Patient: sex M, age 42
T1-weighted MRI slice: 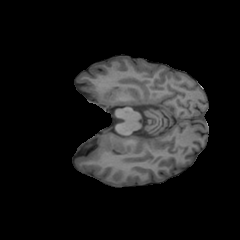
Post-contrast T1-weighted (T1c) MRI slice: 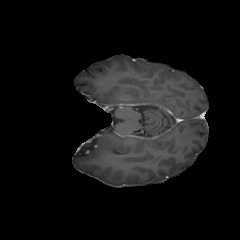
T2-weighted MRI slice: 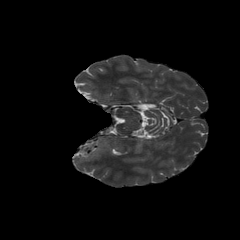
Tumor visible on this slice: no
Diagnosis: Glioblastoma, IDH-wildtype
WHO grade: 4